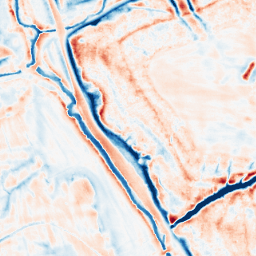
Category: edge_preserving
Decomposition family: bilateral
Decomposition parameters: d: 21
sigma_color: 50
sigma_space: 150
Upsampling method: sinc_blackman
Upsampling parameters: scale: 2
kernel_size: 4
Upsampling scale: 2